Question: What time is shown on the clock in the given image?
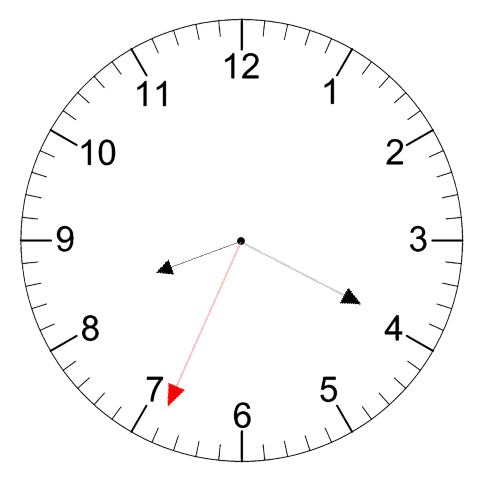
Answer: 08:19:34